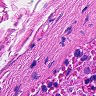
Metastatic tissue present: no